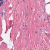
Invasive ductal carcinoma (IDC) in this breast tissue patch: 0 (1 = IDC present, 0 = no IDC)